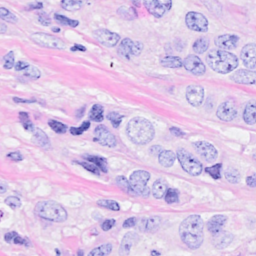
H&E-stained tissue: Breast